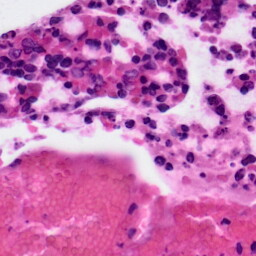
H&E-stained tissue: Colon